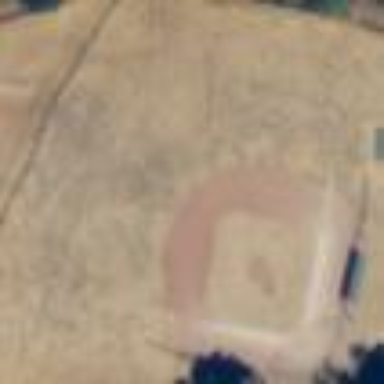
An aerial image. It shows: Softball pitch for leisure and sport activities.